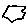
Label: hexagon